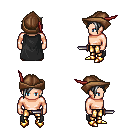
a pixel art fantasy rpg character, male body template, human, light skin, black cape, gold greaves, gray pixie cut hairstyle, leather cap, gold boots, dagger, four views (front, back, left, right), 2x2 character sprite sheet, small pixel art, hard edges, no anti-aliasing